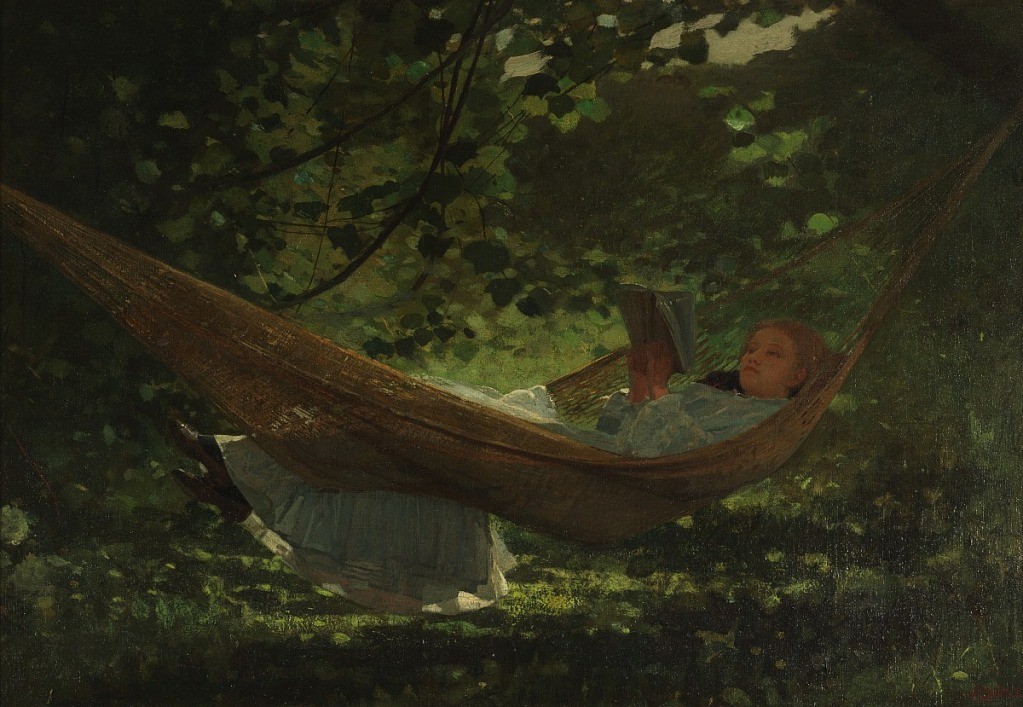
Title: Sunlight and Shadow
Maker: Winslow Homer, American, 1836–1910
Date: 1872
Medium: Brush and oil paint on canvas
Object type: Painting
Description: Horizontal view of a young woman in a white dress, lying in a hammock with her feet over the edge, reading a book. She is in a setting of sunlight-dappled trees and grass.